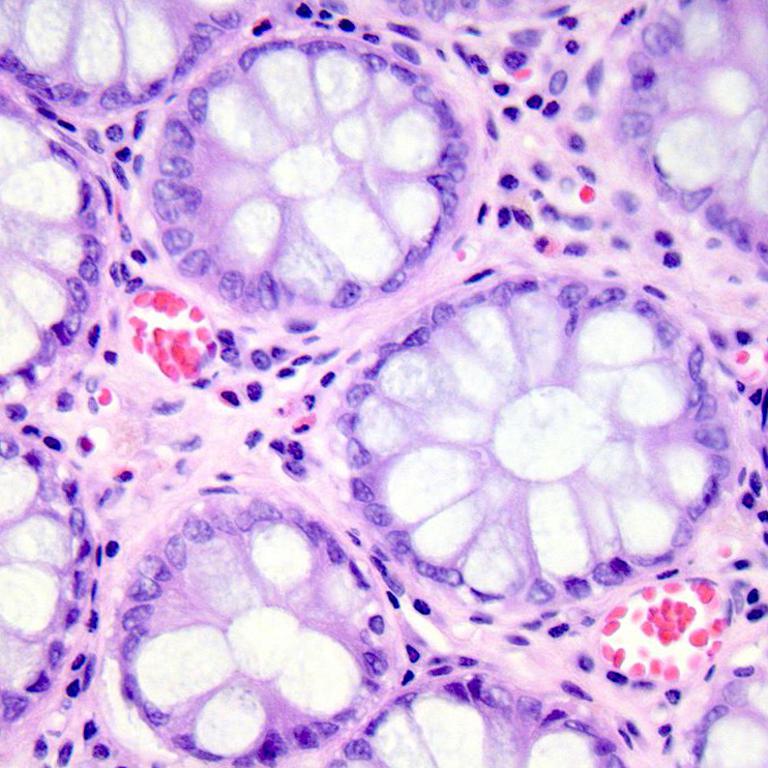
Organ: colon
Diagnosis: benign